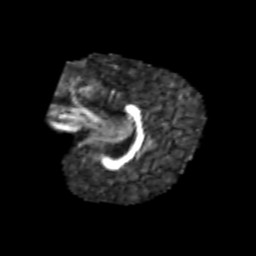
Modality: FA
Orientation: sagittal
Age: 7
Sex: female
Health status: healthy